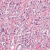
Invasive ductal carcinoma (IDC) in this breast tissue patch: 1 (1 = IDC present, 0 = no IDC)